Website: lowes
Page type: customer-info-address
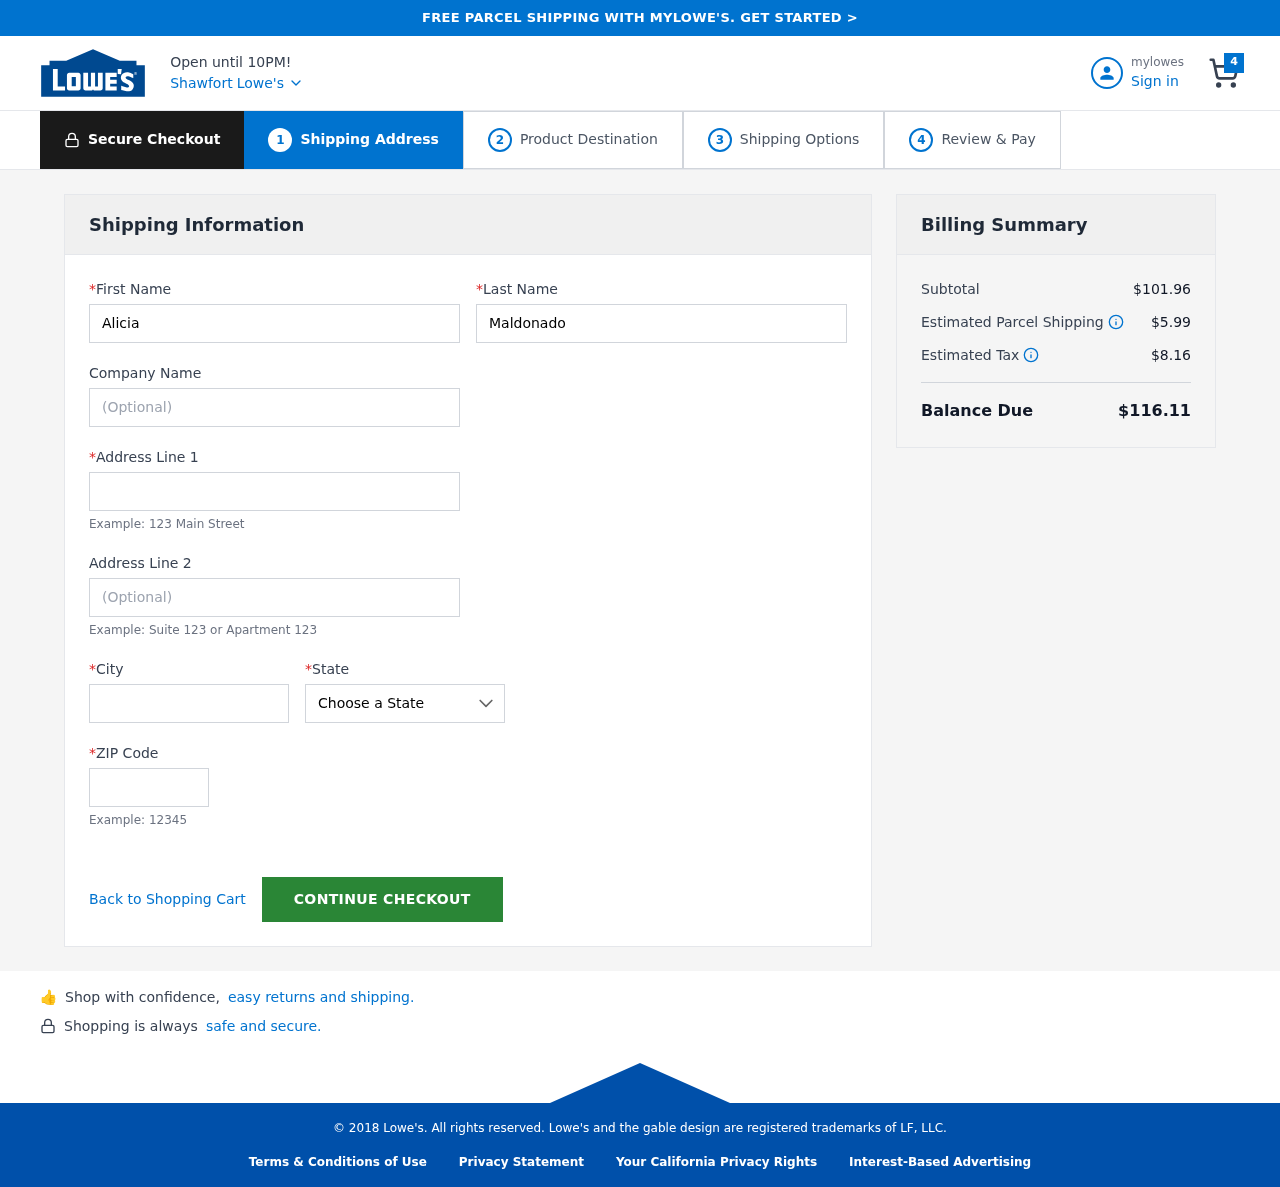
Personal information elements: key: PII_CITY
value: Shawfort
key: PII_FIRSTNAME
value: Alicia
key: PII_LASTNAME
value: Maldonado
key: PII_POSTCODE
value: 64925
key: PII_STATE
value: Maryland
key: PII_STREET
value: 3743 Wong Knoll Suite 759
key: PII_STREET2
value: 01377 Marsh Drive
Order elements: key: ORDER_NUM_ITEMS
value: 4
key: ORDER_SUBTOTAL
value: $101.96
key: ORDER_SHIPPING_COST
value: $5.99
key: ORDER_TAX
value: $8.16
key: ORDER_TOTAL
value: $116.11